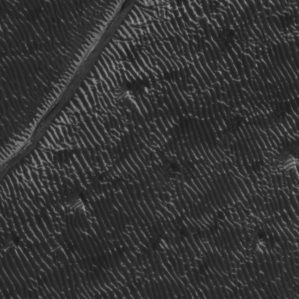
Label: frost